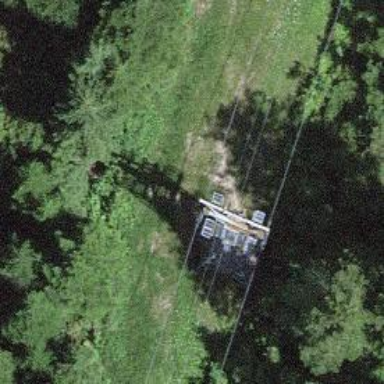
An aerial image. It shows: Pylon for aerialway.